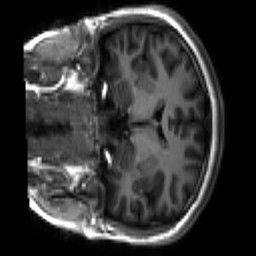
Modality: T1w
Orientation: coronal
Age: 18
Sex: female
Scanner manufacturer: siemens
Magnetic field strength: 3 T
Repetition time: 2.3 s
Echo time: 0.00267 s